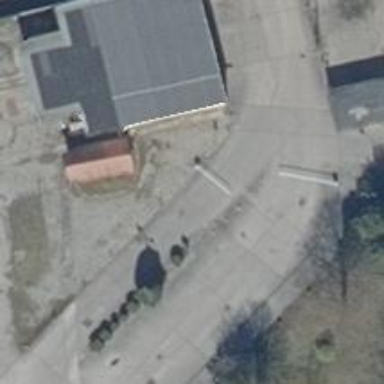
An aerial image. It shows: Industrial building.